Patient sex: F
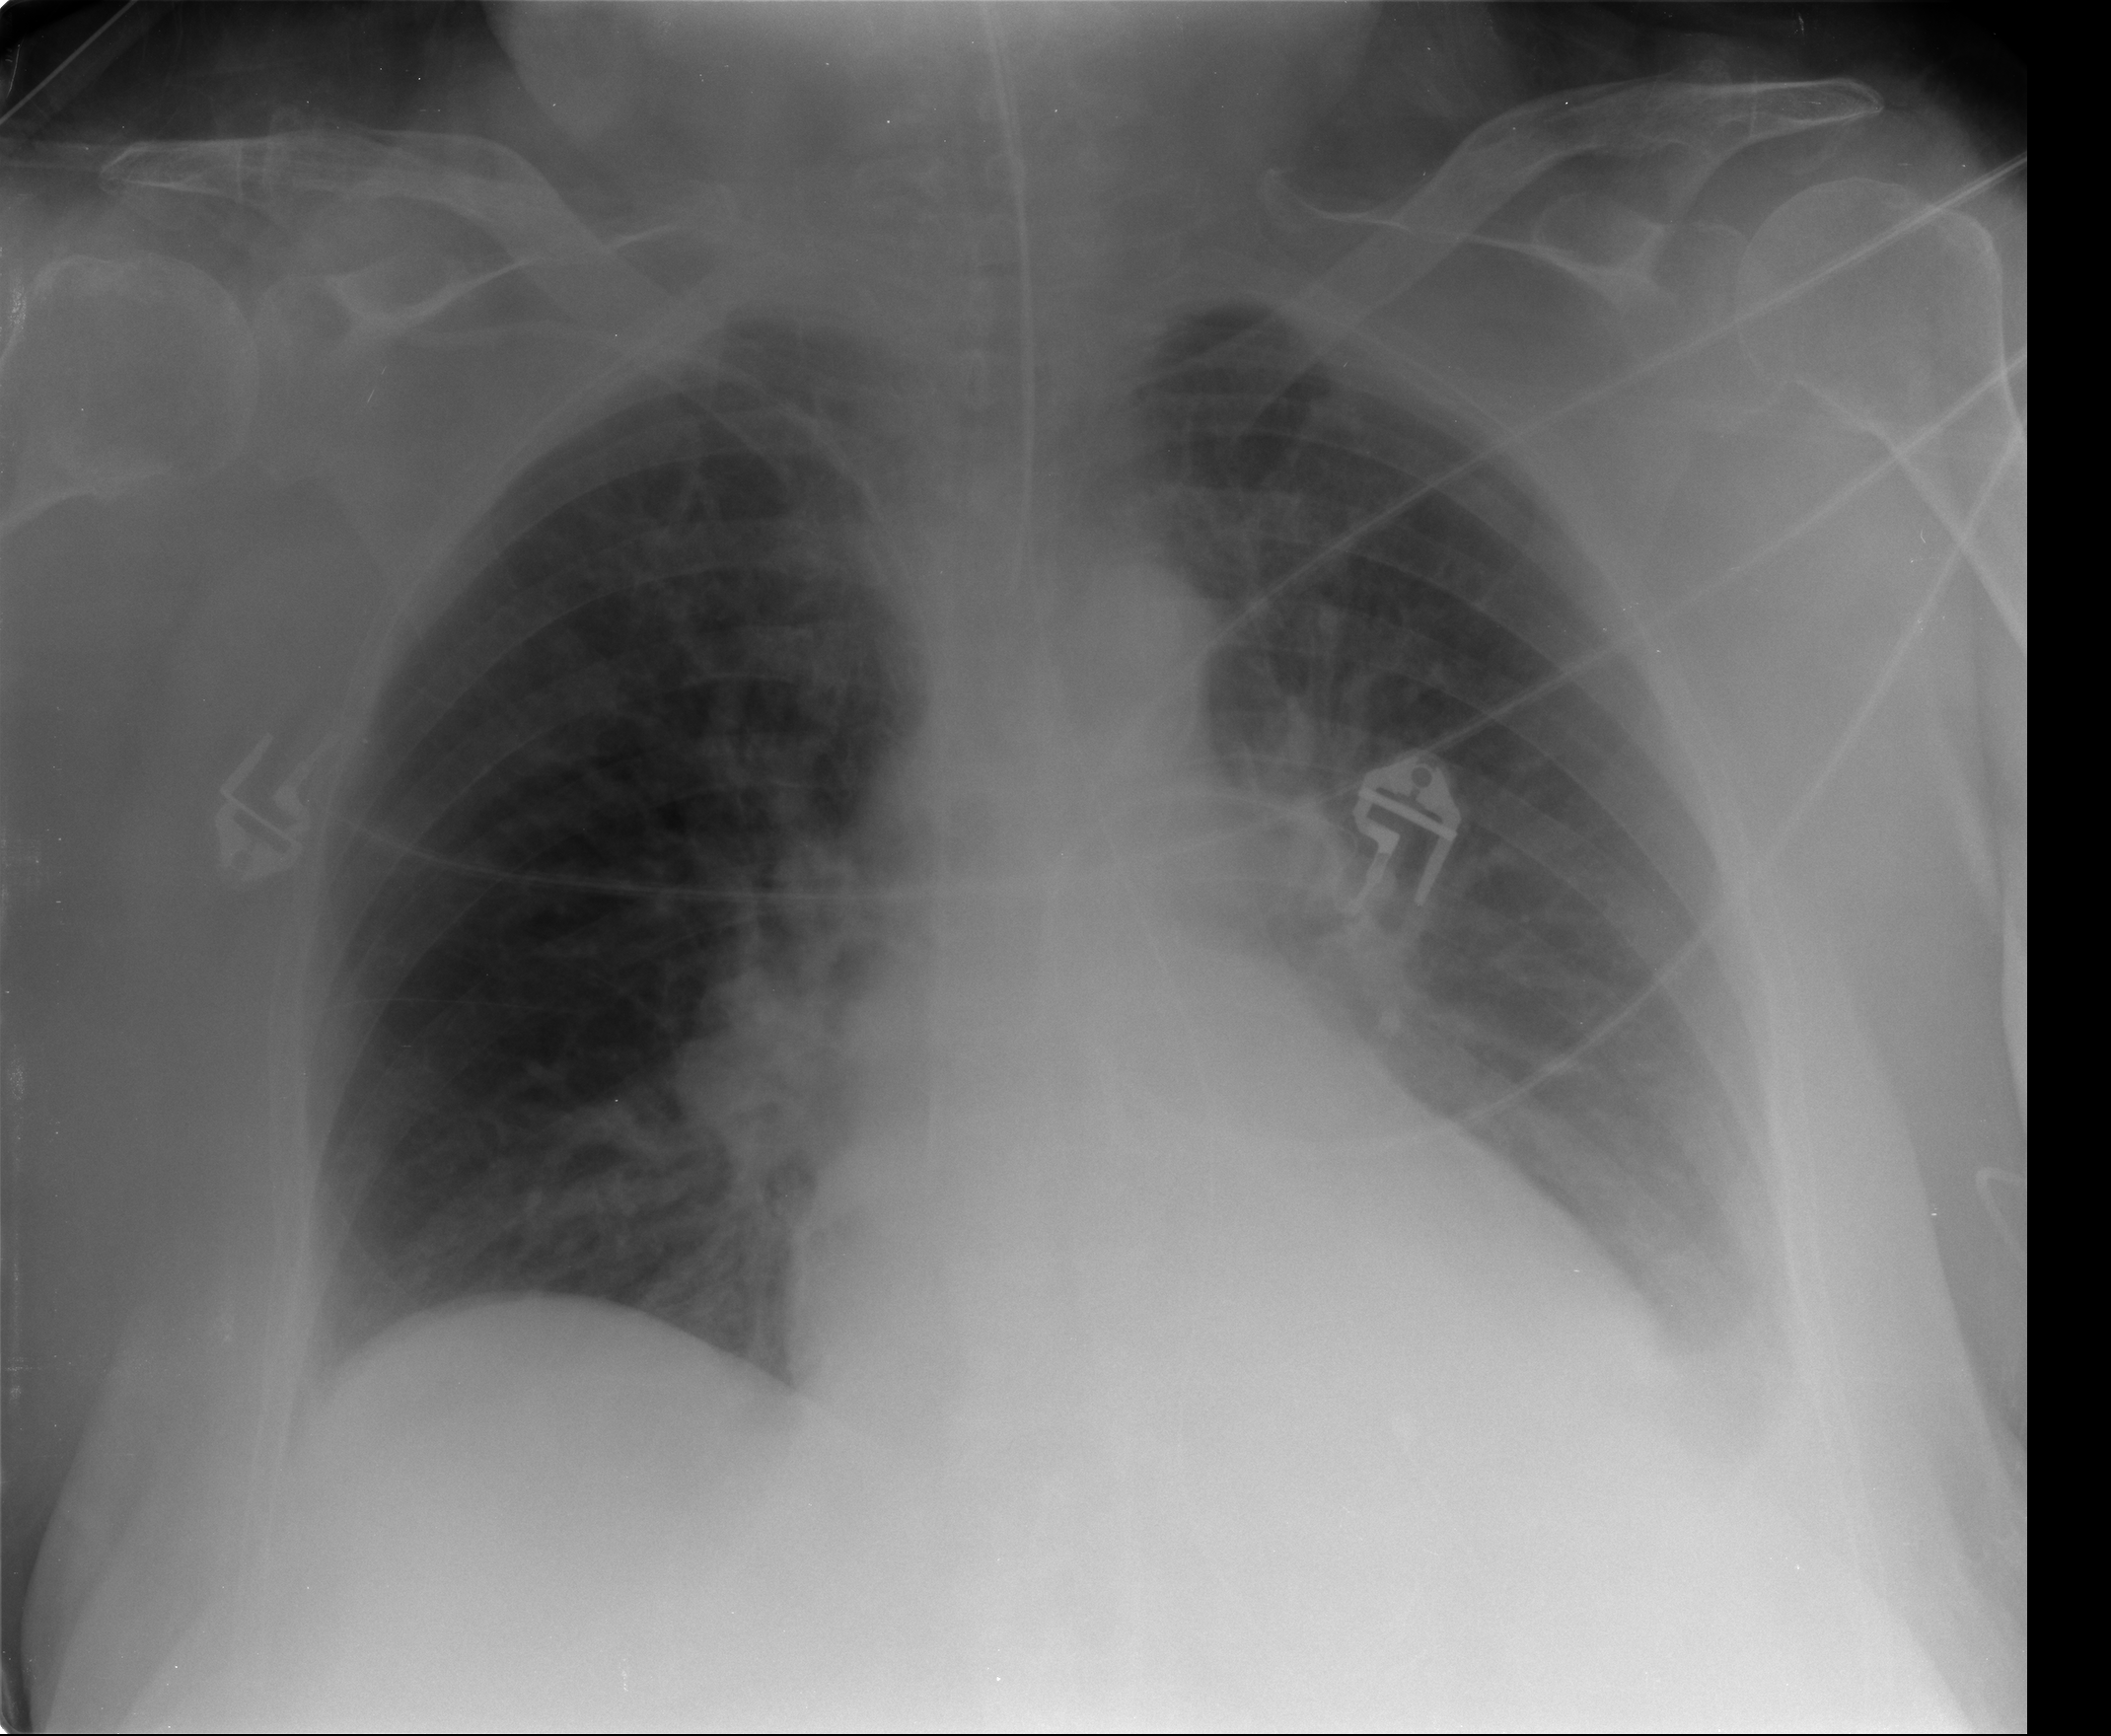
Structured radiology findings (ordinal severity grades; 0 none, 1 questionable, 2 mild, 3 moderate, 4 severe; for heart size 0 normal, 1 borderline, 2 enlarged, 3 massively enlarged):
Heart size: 0
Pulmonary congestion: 2
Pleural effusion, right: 0
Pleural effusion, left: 2
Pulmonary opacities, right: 1
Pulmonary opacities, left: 0
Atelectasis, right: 0
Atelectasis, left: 2